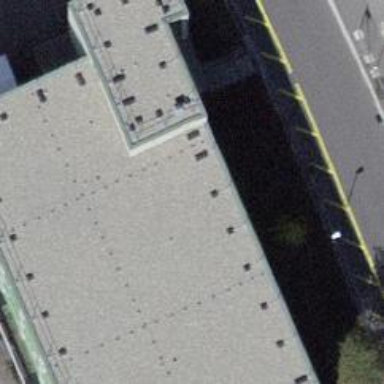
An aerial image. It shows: Industrial building.